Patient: sex M, age 60
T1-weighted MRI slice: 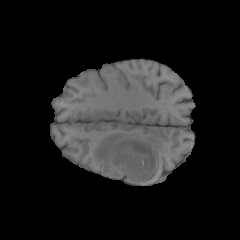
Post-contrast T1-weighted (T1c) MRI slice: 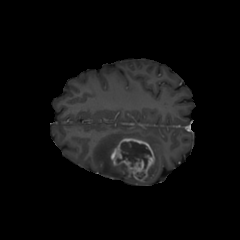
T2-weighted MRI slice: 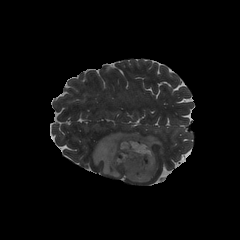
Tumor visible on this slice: yes
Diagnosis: Glioblastoma, IDH-wildtype
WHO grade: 4